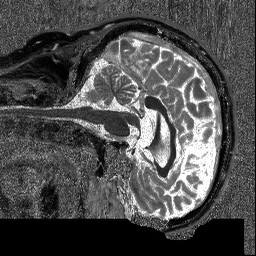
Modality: T1map
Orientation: sagittal
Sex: male